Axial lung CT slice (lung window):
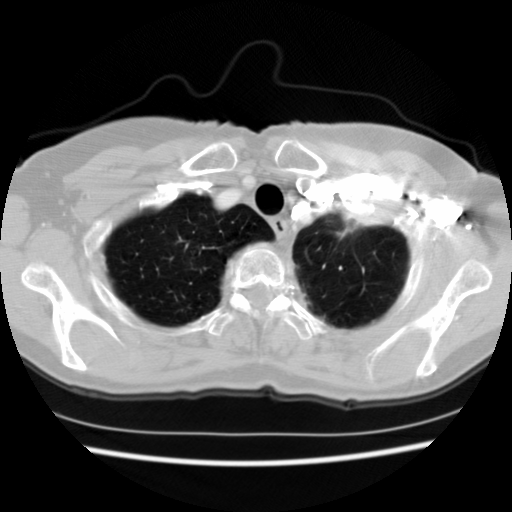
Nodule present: no